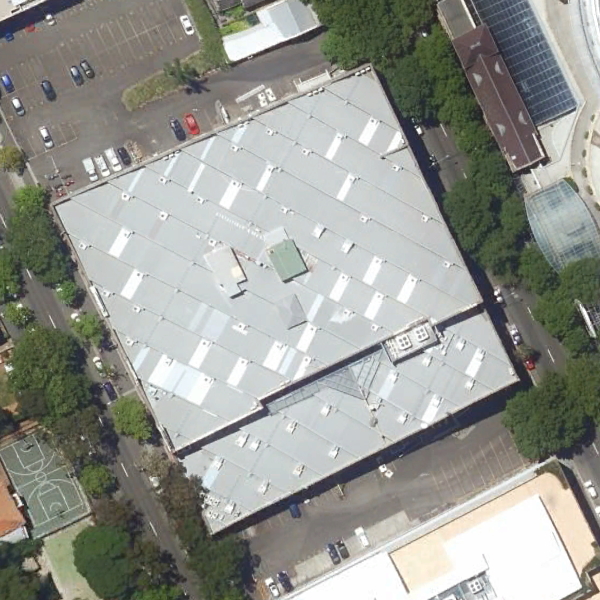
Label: Center